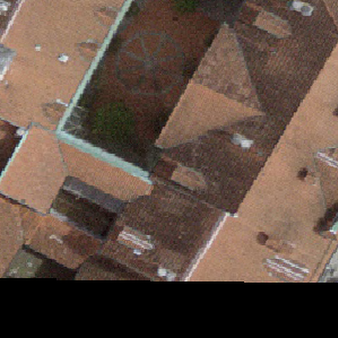
Label: other